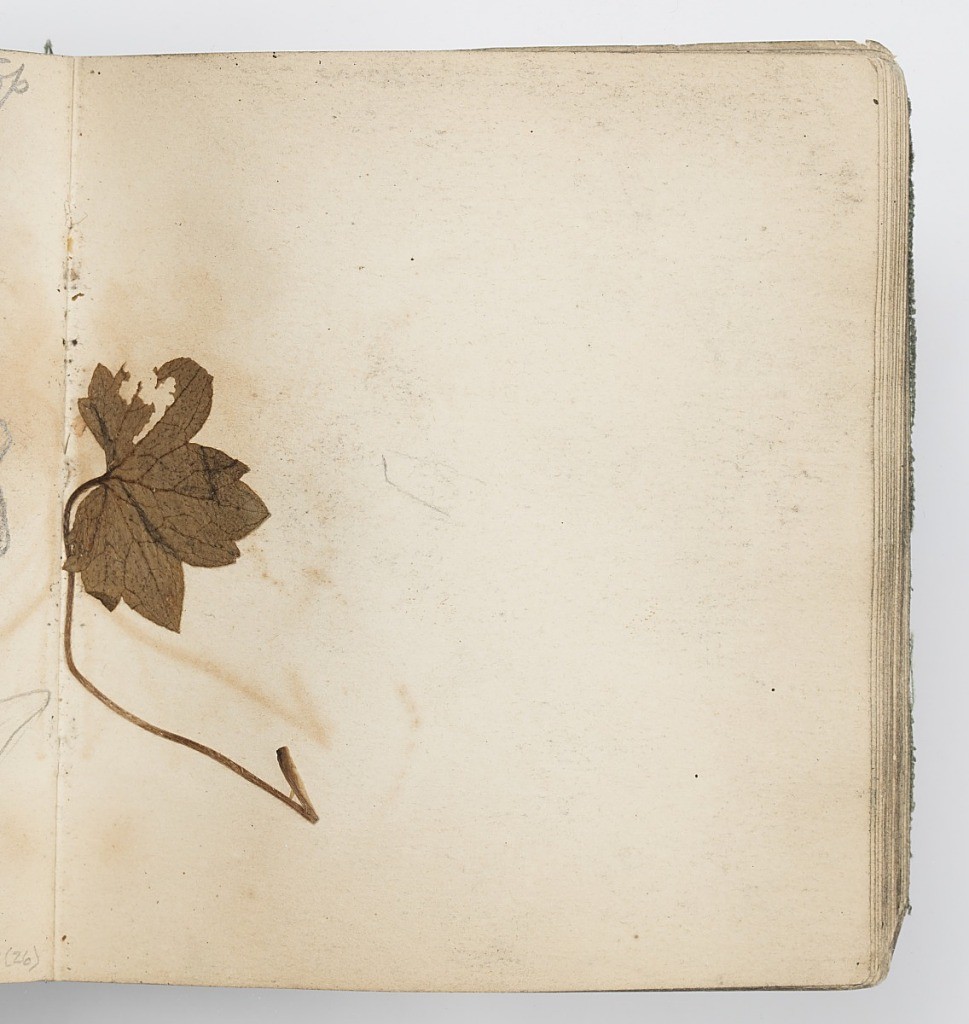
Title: Sketchbook Page: Pressed Leaf
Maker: Kenyon Cox, American, 1856–1919
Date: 1874
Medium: Graphite on paper
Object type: Sketchbook folio
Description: Recto: Dried leaf pressed between pages of sketchbook.
Verso: Sketches of flowers and leaves.